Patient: sex F, age 33
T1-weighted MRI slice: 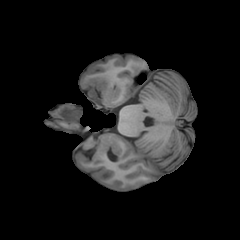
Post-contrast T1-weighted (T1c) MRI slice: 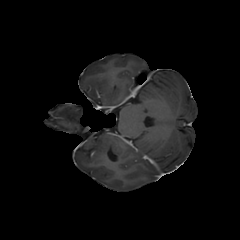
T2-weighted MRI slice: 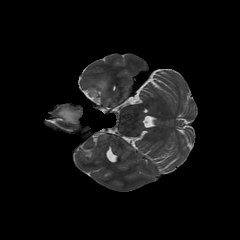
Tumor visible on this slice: yes
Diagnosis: Astrocytoma, IDH-mutant
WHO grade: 4